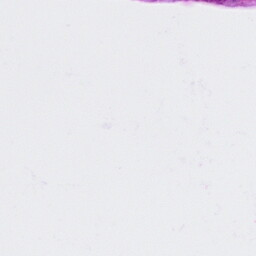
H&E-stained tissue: Cervix